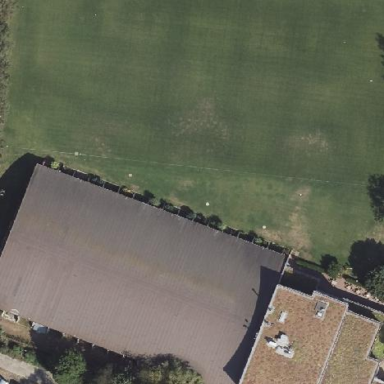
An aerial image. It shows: Building housing sports hall designed for tennis and badminton activities.